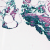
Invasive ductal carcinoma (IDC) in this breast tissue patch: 0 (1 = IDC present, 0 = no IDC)